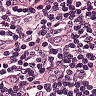
Metastatic tissue present: no